Interaction volume radius: 5 \u00c5
Interaction volume height: 30 \u00c5
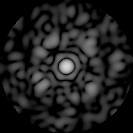
Disorder parameter: 0.667